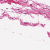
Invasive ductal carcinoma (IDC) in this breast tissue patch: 0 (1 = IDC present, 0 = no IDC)